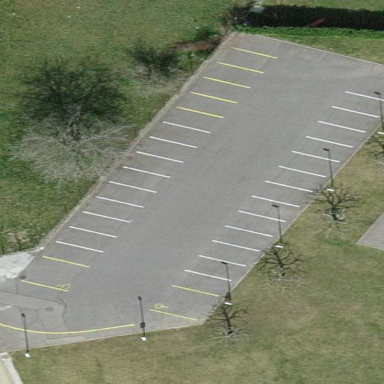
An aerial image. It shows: Parking area with surface.